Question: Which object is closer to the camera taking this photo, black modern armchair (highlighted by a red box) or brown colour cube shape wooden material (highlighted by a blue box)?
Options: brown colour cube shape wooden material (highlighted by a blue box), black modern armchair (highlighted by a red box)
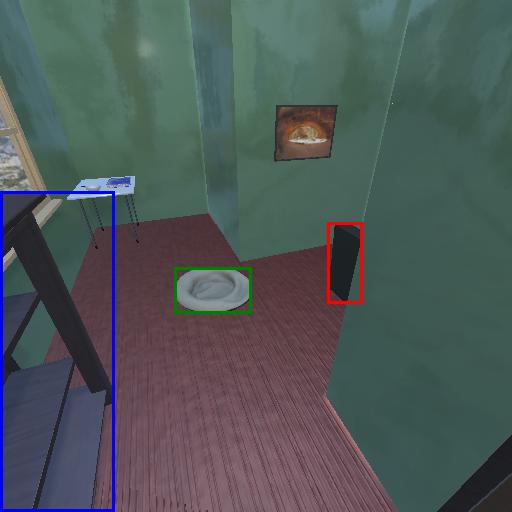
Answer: brown colour cube shape wooden material (highlighted by a blue box)